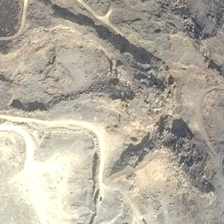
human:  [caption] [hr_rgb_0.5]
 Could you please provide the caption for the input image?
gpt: a circular path and other irregular paths are lying on the bareland .

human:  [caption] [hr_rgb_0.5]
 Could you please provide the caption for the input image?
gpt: a circular path and other irregular paths are lying on the bareland .

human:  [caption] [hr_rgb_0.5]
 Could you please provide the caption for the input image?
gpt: a circular path and other irregular paths are lying on the bareland .

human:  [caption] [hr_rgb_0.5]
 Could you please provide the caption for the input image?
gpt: a bareland with some curved dirt roads on it and two houses at its coner .

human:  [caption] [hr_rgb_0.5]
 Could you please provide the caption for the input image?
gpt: several small wild roads are in a piece of irregular khaki bareland .